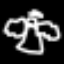
Label: angel